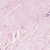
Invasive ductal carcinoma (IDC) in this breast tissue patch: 0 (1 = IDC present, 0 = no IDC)